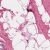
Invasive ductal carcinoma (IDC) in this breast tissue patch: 0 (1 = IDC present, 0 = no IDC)